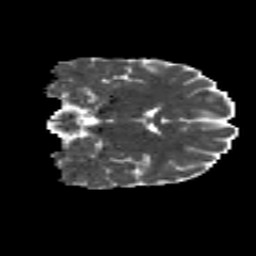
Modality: MD
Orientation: coronal
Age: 22
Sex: male
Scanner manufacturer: siemens
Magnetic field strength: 3 T
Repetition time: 8.8 s
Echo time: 0.085 s